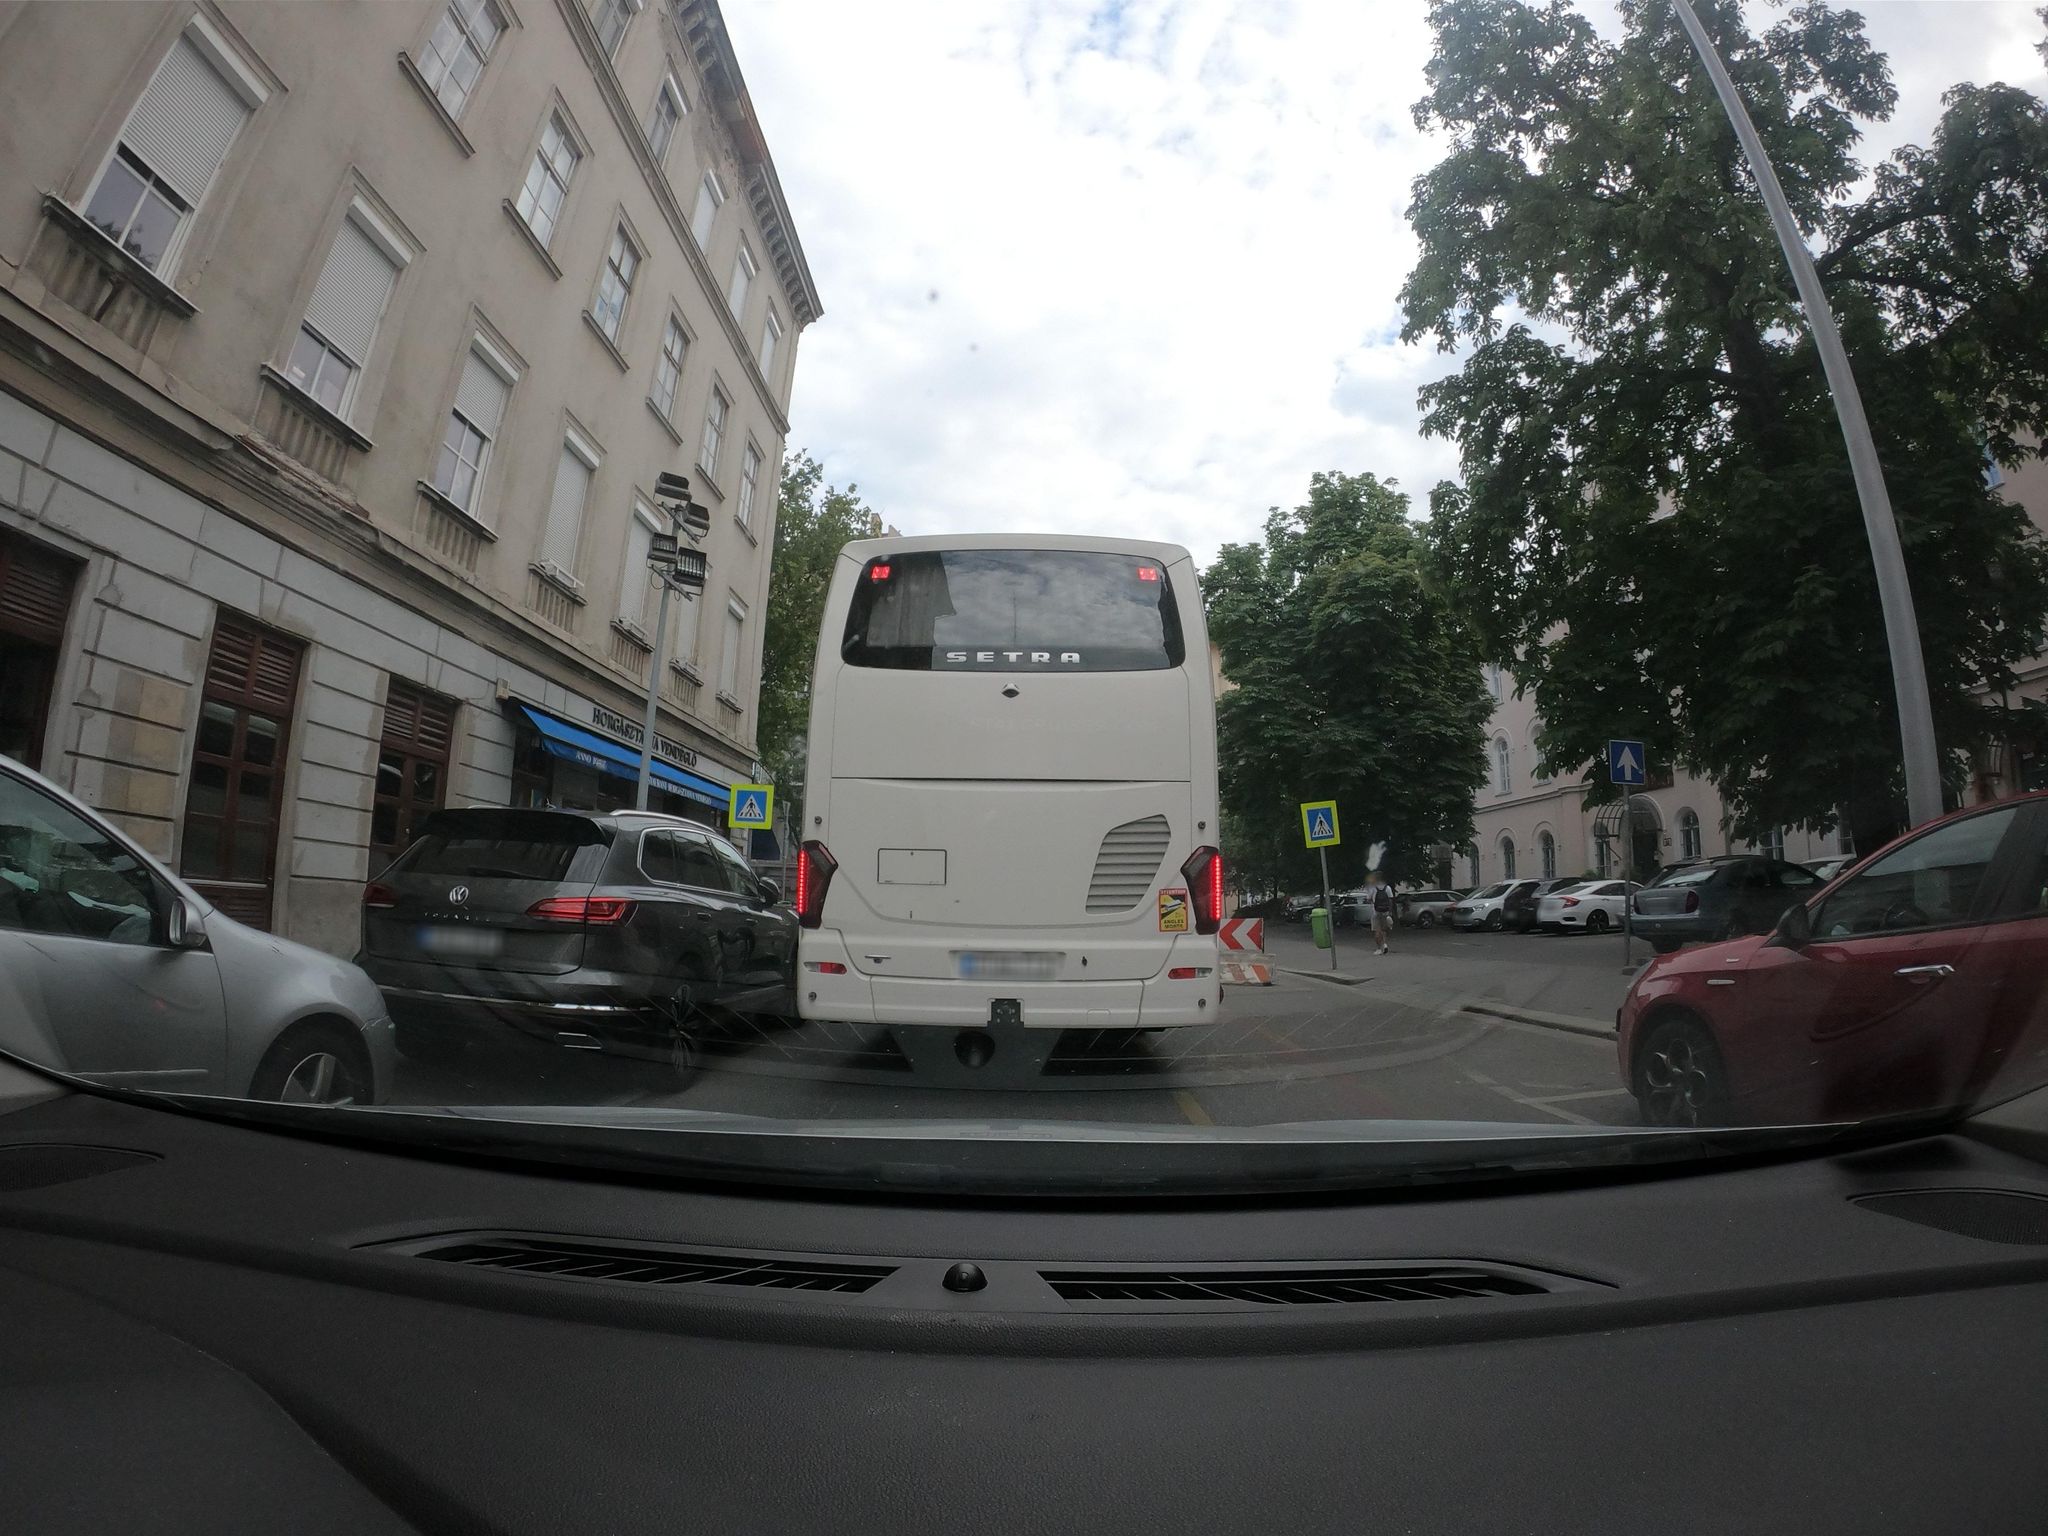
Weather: cloudy
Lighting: day
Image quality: good
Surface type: driving surface
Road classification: footway
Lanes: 1
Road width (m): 9.2
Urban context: urban centre
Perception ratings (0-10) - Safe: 2.02, Lively: 5.09, Beautiful: 2.25, Boring: 1.75, Depressing: 6.84, Wealthy: 4.29